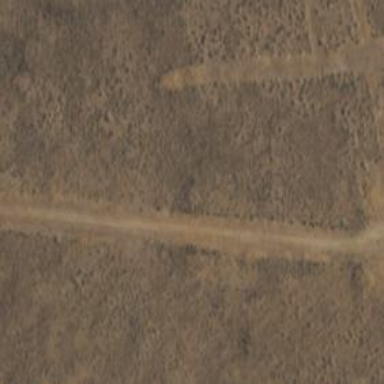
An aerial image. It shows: Track road with grade4 tracktype.